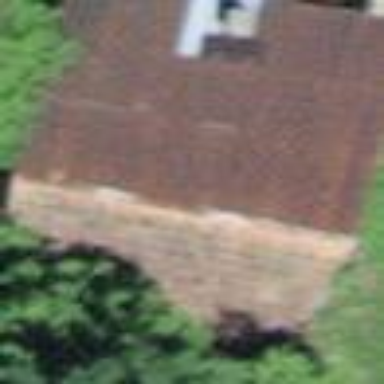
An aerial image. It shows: Cabin.